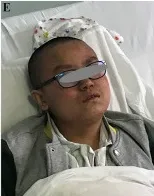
Clinical course and skin hyperpigmentation of the patient. (D) Serum creatinine (SCr) levels.
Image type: medical_photograph (other_medical_photograph)